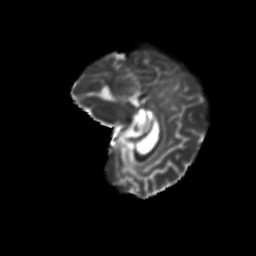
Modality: T2w
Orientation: sagittal
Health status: ill
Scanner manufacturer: siemens
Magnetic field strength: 3 T
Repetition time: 6.8 s
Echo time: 0.097 s